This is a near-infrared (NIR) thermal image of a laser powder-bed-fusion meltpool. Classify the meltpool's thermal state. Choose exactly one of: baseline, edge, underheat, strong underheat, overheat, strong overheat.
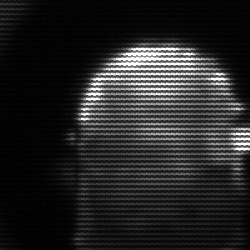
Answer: baseline